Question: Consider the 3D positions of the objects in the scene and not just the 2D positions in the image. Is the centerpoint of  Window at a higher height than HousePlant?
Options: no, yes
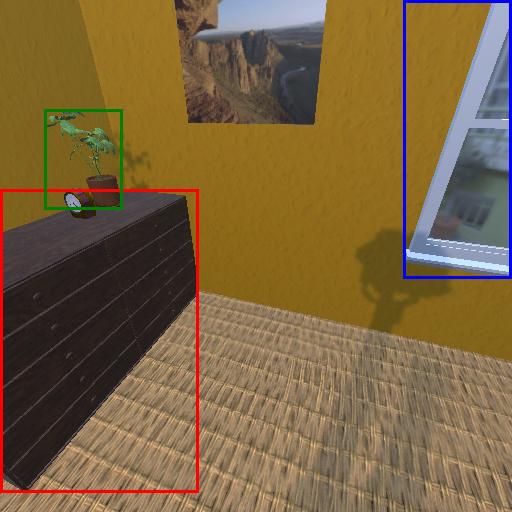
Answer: no